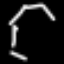
Label: octagon